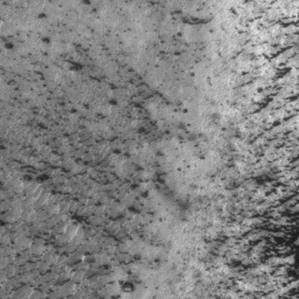
Label: frost